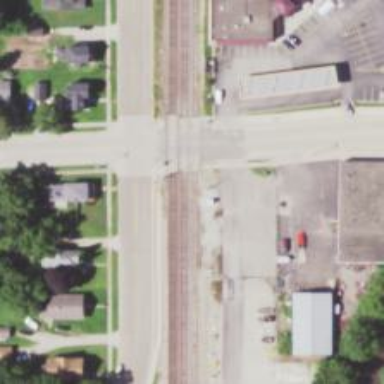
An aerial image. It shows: Railway siding with rails.